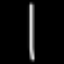
Label: line